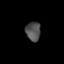
Tissue: lung
Cell type: Endothelial cells
Senescence score: 0.6626
Nuclear area (px): 280
Mean DAPI intensity: 80.143